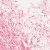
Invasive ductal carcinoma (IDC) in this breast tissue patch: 0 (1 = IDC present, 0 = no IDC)